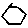
Label: hexagon